Question: Trying to use CSS to position a div such that:
a) It appears outside of its containing 'div' (which I can do) and,
b) the bottom edge of the 'div' is adjacent to the top edge of its containing 'div' (which I'm struggling with).
Visually, the end result should be that the div appears to be sitting on top of its containing 'div', like the following diagram:

NOTE: The height of 'div' "A" in the diagram varies based on its content, so setting its "top" property to "-150px" or some other negative constant won't work. I'm also trying to avoid JS, but will use it if I can't achieve this with CSS alone.
Sample code:
'''
<body>
<div id="div-B" style="
position: absolute;
top: 200px;
left: 200px;
height: 200px;
width: 200px;
background: red;
">
<div id="div-A" style="
width: 150px;
background: green;
">
This is a bunch of text. This is a bunch of text. This is a bunch of text. This is a bunch of text. This is a bunch of text. This is a bunch of text.
</div>
</div>
</body>
'''
Thanks!
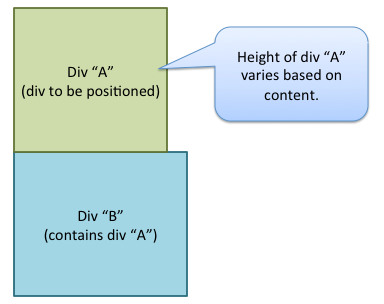
Answer: Here is one way of doing it.
For the following :
'''
<div id="div-B">
<div id="div-A">Lorem ipsum dolor sit amet...</div>
</div>
'''
apply this :
'''
#div-B {
position: absolute;
top: 200px;
left: 200px;
height: 200px;
width: 200px;
background: red;
}
#div-A {
height: auto;
width: 150px;
background: green;
position: absolute;
bottom: 210px;
left: 10px;
}
'''
See demo at: <URL>
Use absolute positioning to move '#div-A' out of the flow of '#div-B' and to the top by setting the box offset 'bottom' to either 100% or the pixel height of '#div-B'.
I created a 10px offset to illustrate the control that you have.
that if '#div-A' has enough text, its height could extend out of the view port and some of the content would not be visible.